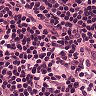
Metastatic tissue present: no